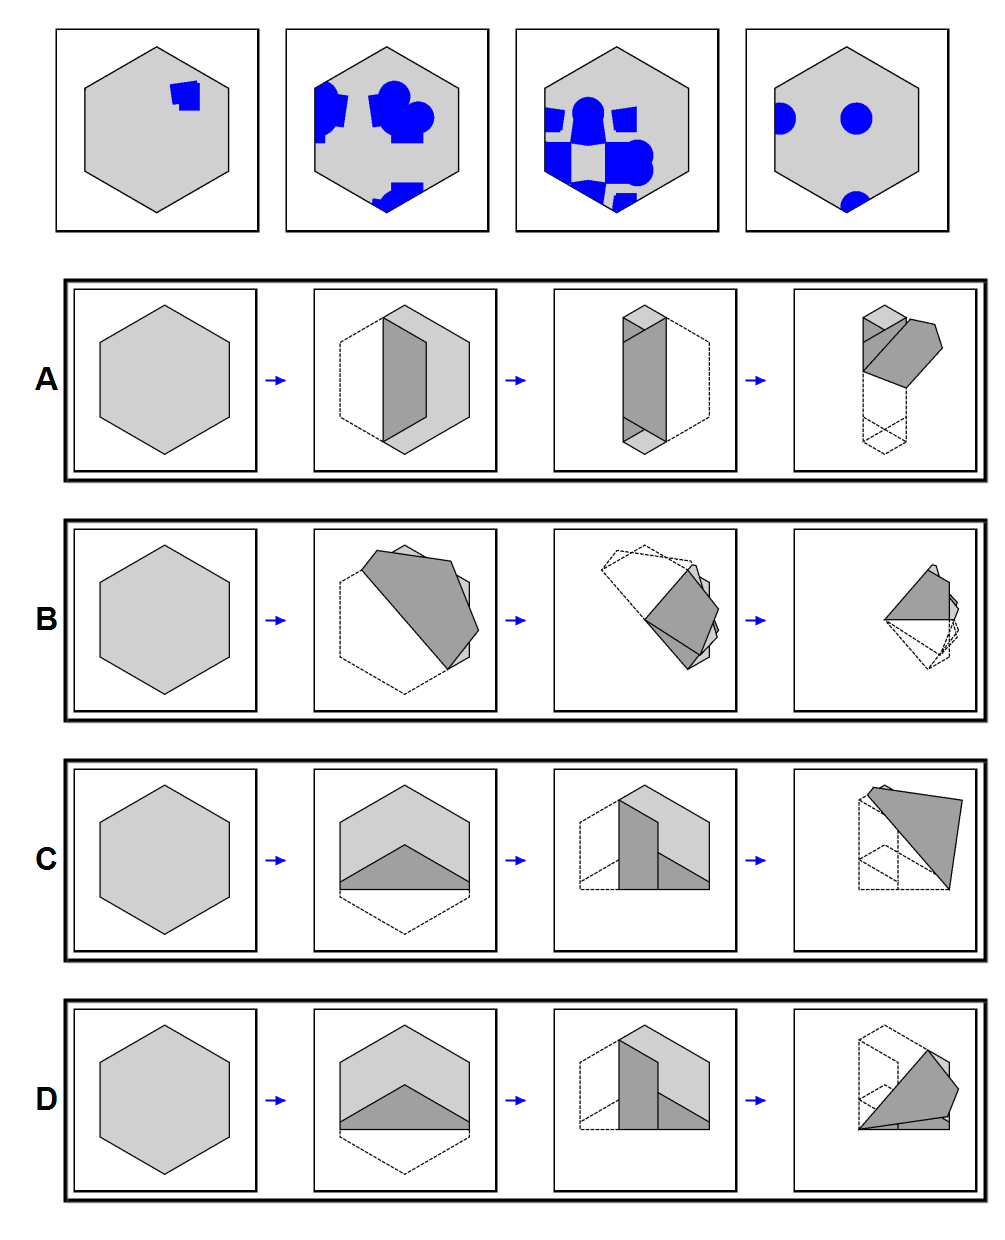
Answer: D